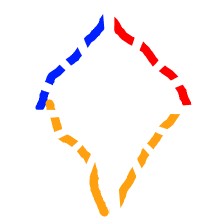
Shape: rhombus